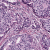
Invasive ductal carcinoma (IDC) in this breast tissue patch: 0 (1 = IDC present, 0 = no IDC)